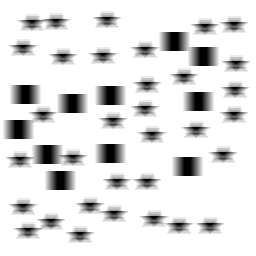
Squares: 11
Triangles: 0
Stars: 33
Total shapes: 44